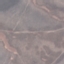
Land use / land cover: HerbaceousVegetation